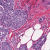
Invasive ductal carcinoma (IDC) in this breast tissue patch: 0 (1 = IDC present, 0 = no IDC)